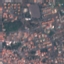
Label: Residential